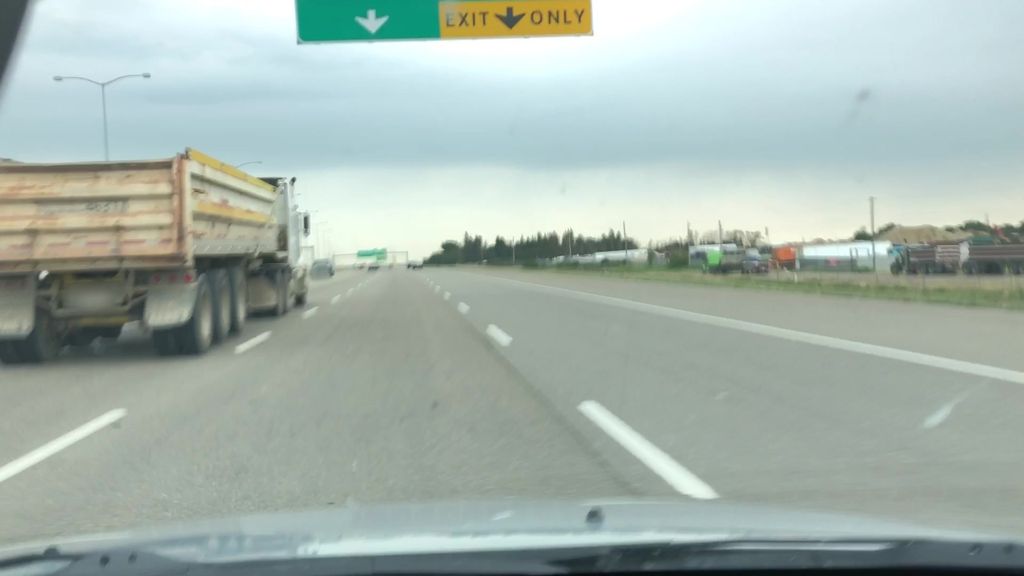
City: edmonton